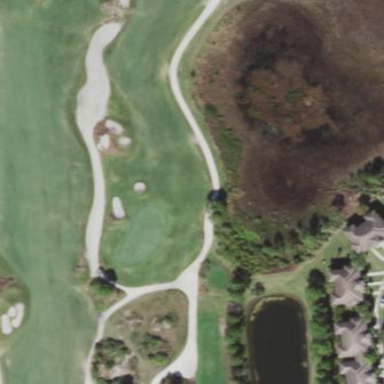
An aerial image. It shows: Golf fairway surrounded by grass.